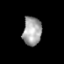
Tissue: prostate
Cell type: T cells
Senescence score: 0.2688
Nuclear area (px): 530
Mean DAPI intensity: 161.443